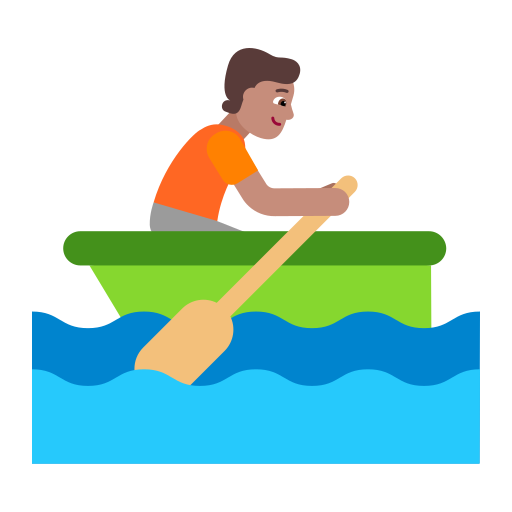
person rowing boat flat